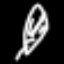
Label: leaf